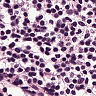
Metastatic tissue present: no